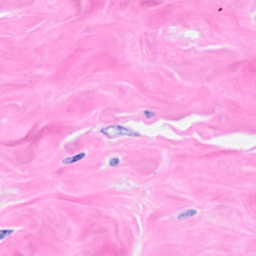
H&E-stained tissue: Breast